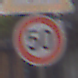
Verkehrszeichen: Geschwindigkeit50
Zusatzzeichen oben: FussgaengerRechts
Umgebung: Outdoor, Urban
Tageszeit: MorningAfternoon
Wetter: Overcast
Licht: Natural
Jahreszeit: NotSpecified
Kontrast: LowContrast